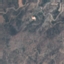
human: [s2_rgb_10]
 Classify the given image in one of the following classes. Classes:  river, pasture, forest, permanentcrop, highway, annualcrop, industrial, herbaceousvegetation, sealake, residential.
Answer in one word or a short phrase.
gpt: HerbaceousVegetation